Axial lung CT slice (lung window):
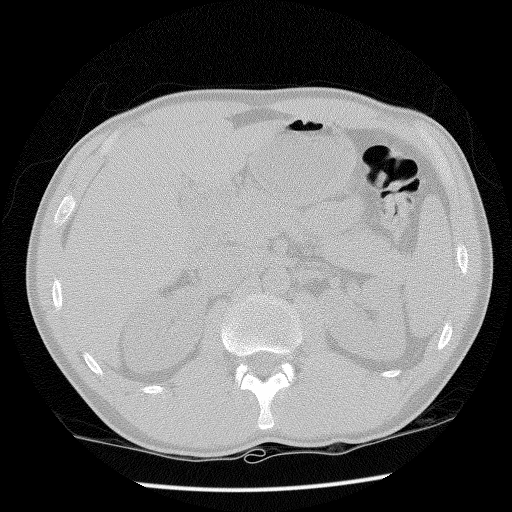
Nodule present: no